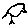
Label: bird